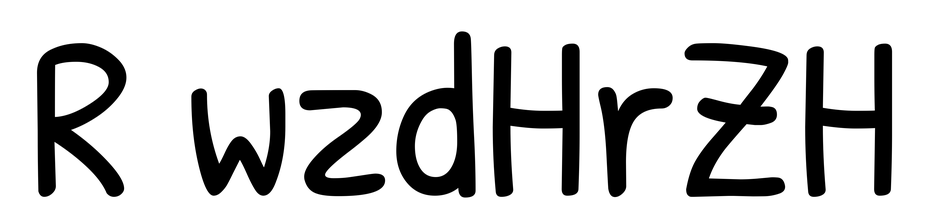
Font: PatrickHand-Regular